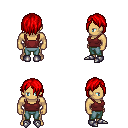
a pixel art fantasy rpg character, male body template, human, tanned skin, maroon pirate shirt, teal pants, red bangs hairstyle, metal boots, four views (front, back, left, right), 2x2 character sprite sheet, small pixel art, hard edges, no anti-aliasing